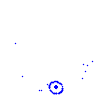
Particle: proton